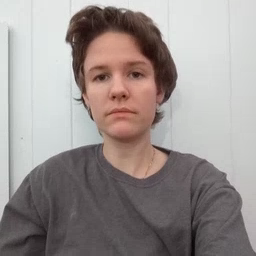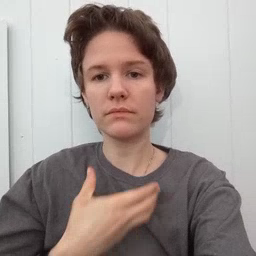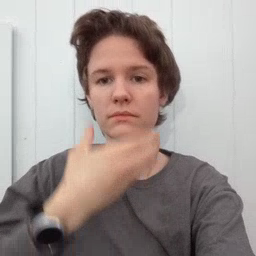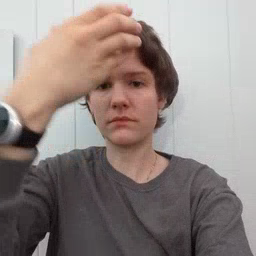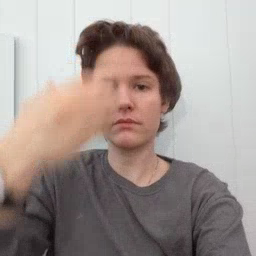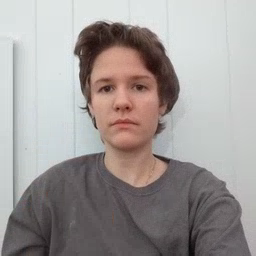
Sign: giraffe